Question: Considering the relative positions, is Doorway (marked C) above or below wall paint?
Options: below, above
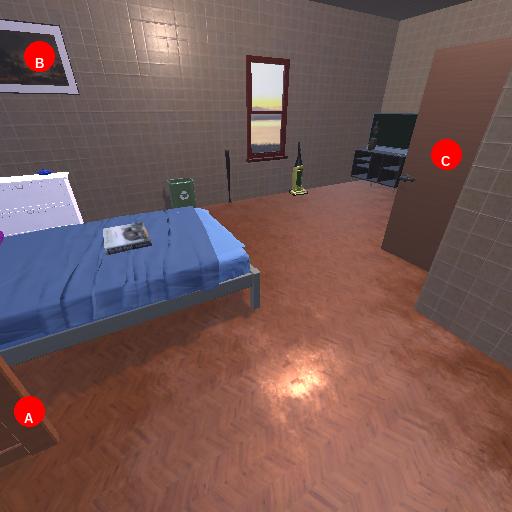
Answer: below